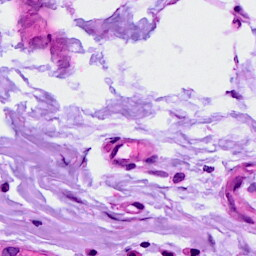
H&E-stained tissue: Breast